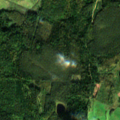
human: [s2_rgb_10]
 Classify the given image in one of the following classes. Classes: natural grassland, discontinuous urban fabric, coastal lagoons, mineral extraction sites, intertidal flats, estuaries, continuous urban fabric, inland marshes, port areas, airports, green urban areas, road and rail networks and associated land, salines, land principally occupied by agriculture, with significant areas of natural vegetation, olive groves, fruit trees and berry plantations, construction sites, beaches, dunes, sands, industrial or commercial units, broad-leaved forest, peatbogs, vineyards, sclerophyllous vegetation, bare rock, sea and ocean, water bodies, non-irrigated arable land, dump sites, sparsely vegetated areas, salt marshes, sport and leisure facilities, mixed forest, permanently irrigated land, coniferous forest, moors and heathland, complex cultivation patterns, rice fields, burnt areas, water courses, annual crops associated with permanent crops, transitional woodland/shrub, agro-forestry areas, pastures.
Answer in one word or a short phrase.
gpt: non-irrigated arable land, pastures, complex cultivation patterns, coniferous forest, transitional woodland/shrub